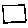
Label: square